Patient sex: F
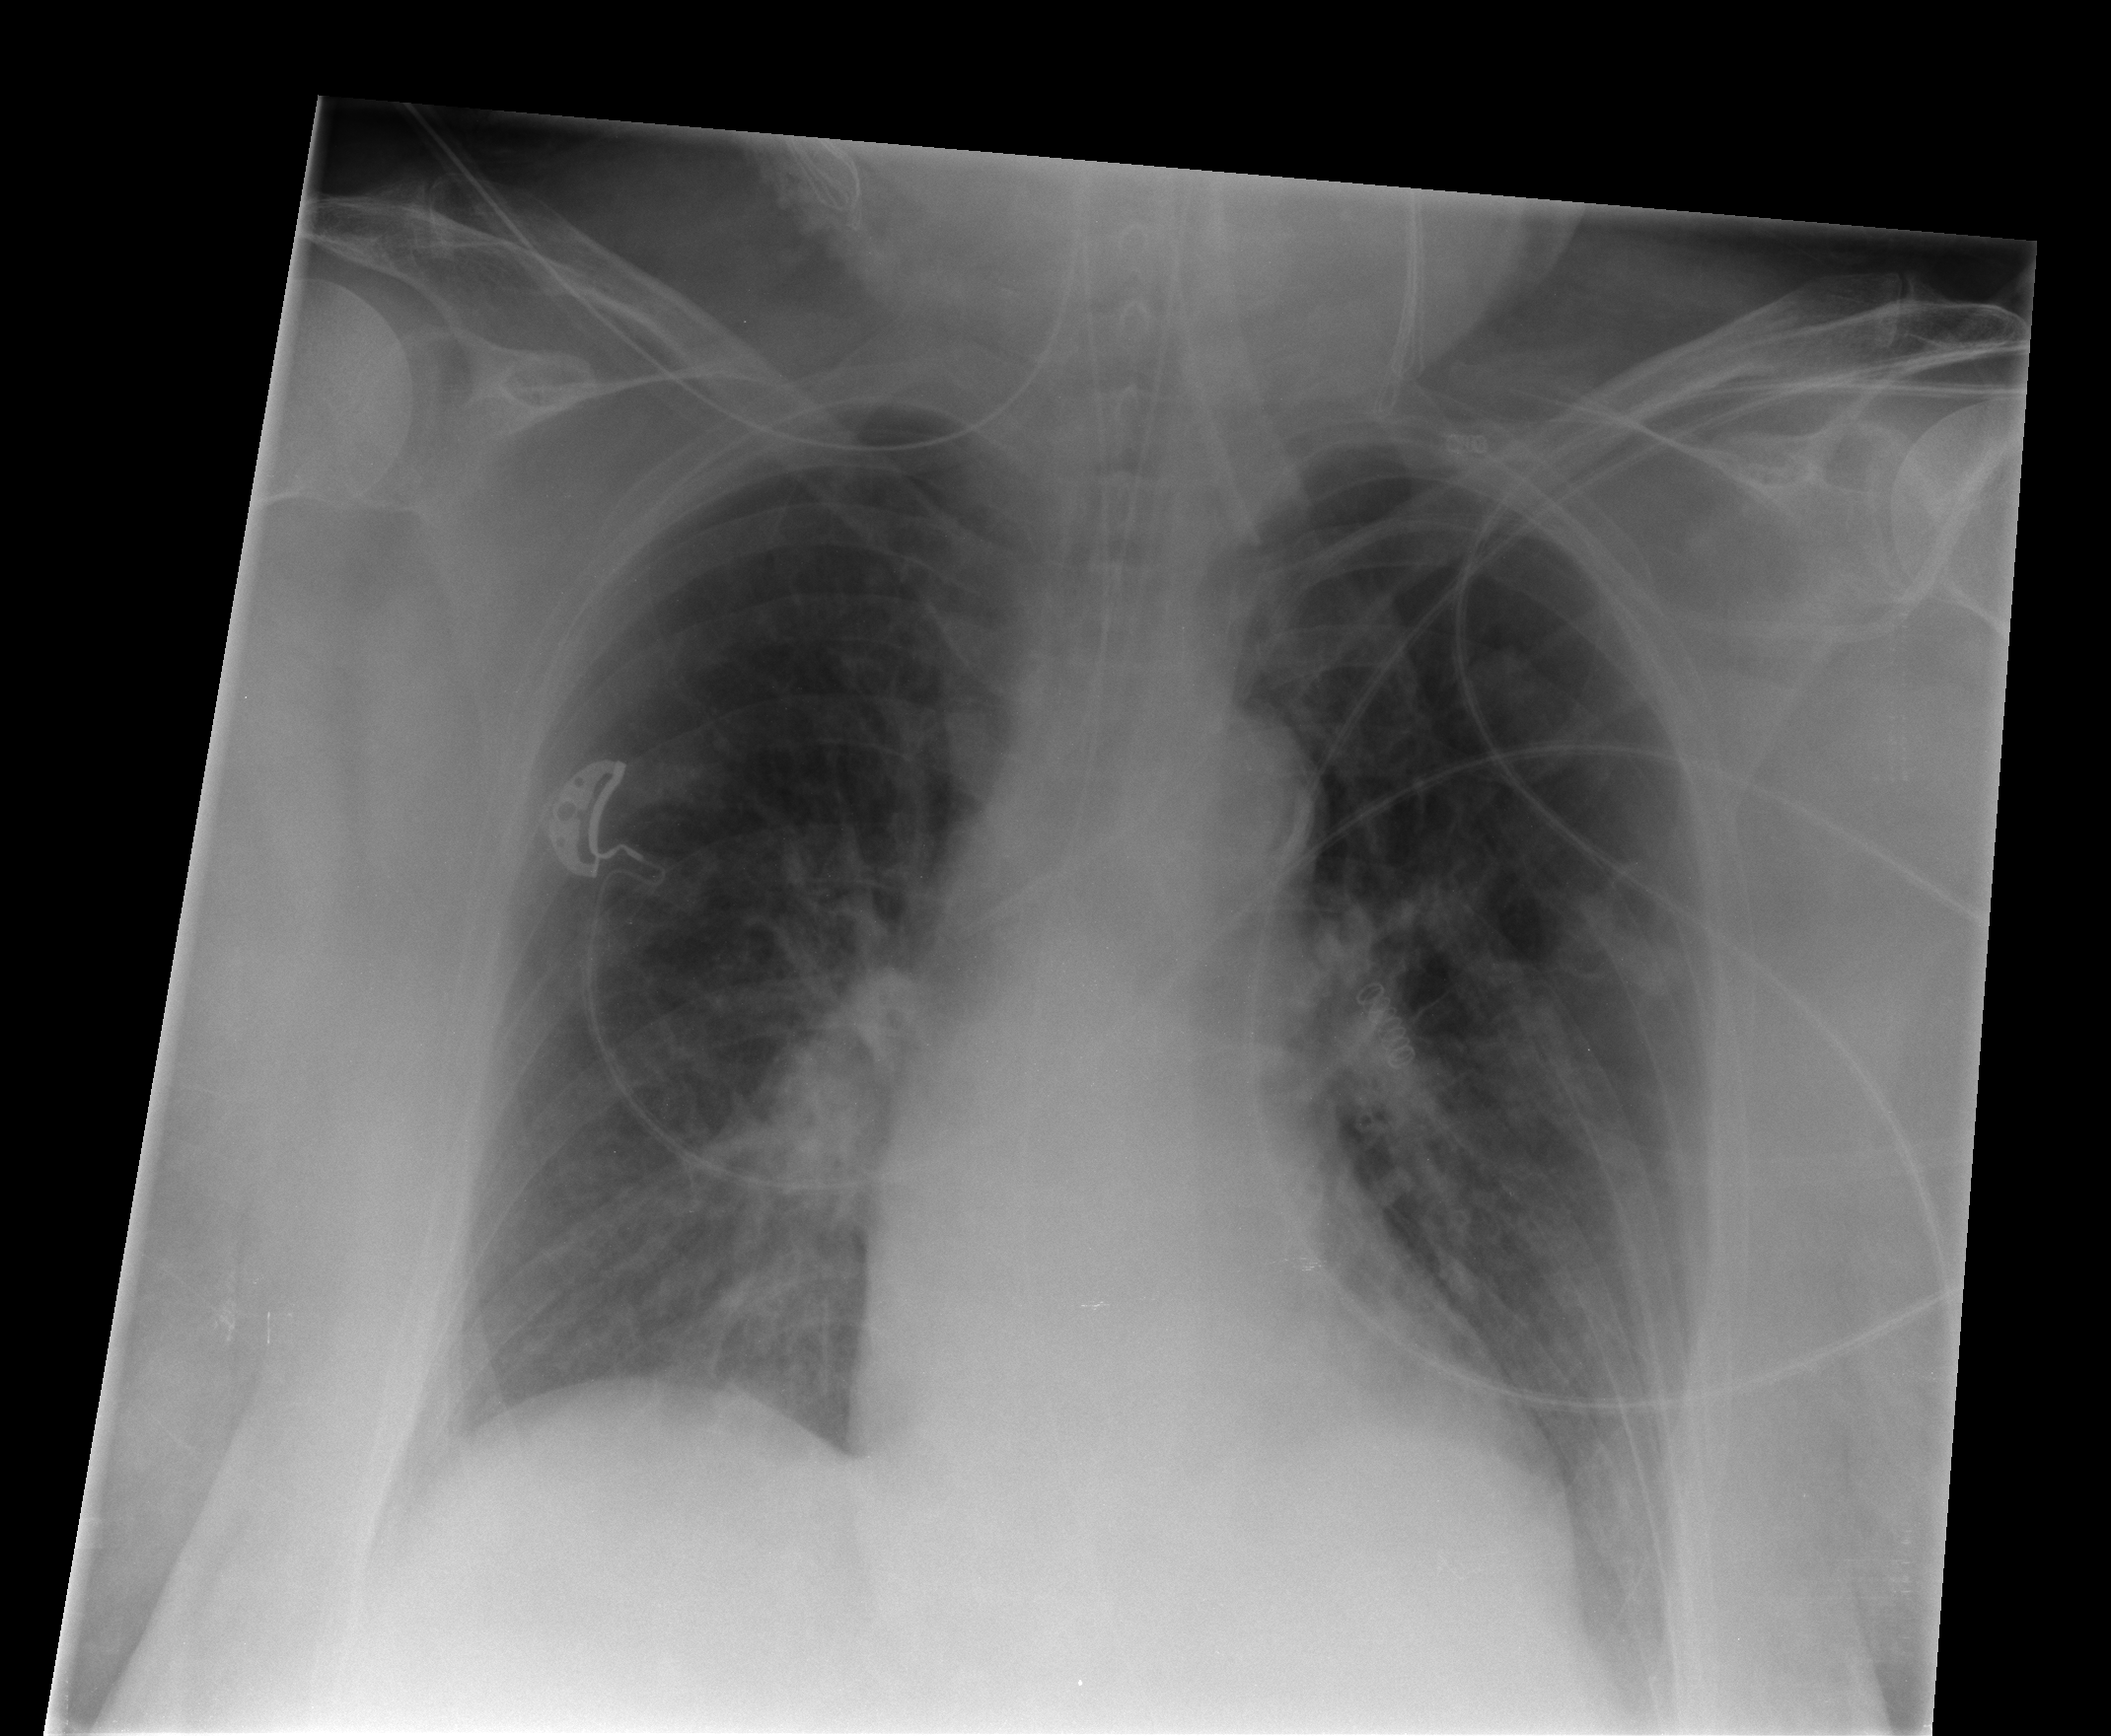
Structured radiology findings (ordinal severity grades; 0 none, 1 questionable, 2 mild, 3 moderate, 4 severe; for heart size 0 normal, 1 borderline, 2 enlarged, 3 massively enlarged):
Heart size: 0
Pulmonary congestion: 1
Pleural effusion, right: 0
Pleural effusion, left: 0
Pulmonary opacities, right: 1
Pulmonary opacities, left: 1
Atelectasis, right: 0
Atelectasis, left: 0